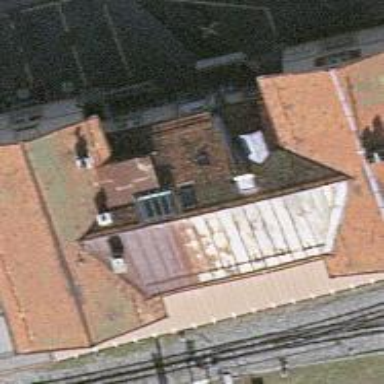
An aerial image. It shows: Restaurant.